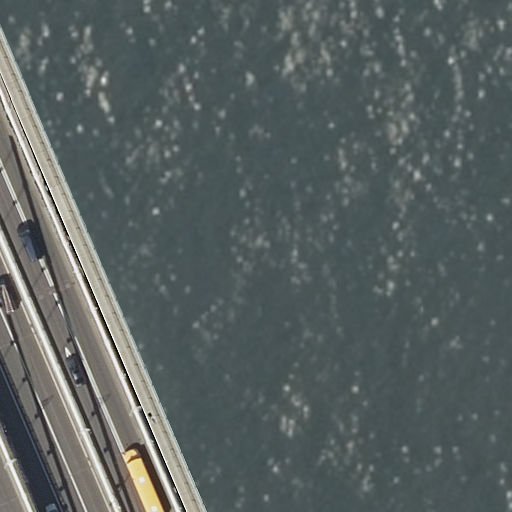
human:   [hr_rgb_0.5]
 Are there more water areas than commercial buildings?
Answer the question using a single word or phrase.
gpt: yes

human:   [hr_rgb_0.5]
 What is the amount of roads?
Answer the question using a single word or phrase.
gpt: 3

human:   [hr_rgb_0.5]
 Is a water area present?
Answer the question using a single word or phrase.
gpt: yes

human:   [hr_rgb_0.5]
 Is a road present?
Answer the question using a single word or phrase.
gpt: yes

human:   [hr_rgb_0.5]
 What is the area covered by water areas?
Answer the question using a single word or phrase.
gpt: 10605m2

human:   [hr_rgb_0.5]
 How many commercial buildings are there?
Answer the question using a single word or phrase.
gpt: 0

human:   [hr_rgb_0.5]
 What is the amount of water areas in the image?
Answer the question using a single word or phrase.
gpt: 1

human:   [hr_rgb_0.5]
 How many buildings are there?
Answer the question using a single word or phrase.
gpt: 0

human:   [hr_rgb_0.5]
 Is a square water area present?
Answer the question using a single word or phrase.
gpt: no

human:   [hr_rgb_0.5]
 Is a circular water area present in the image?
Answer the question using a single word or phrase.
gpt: no

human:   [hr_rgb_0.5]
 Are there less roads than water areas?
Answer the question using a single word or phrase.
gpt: no

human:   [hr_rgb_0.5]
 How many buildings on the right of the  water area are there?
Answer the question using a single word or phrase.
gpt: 0

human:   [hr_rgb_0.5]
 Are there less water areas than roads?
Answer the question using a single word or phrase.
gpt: yes

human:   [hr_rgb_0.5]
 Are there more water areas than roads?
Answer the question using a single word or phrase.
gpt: no

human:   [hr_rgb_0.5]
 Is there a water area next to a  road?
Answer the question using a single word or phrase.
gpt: yes

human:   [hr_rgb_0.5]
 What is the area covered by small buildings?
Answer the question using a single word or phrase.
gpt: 0m2

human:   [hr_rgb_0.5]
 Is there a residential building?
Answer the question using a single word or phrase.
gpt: no

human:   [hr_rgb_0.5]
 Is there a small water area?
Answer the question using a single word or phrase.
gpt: no

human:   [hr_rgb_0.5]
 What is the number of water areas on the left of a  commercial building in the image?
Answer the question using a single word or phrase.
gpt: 0

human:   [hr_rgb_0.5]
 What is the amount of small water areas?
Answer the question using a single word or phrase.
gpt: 0

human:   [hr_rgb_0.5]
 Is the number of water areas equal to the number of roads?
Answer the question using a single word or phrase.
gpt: no

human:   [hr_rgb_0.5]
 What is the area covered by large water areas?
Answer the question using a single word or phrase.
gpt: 10605m2

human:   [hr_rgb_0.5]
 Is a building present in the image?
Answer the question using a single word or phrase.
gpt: no

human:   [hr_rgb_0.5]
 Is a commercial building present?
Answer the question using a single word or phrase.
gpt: no

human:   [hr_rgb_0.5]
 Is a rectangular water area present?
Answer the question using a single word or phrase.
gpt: yes

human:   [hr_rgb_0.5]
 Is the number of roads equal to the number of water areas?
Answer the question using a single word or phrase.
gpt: no

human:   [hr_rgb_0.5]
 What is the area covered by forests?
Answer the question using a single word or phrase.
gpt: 0m2

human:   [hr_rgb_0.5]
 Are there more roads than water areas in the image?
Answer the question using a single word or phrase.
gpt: yes

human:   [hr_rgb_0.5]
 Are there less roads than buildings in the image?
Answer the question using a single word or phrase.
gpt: no

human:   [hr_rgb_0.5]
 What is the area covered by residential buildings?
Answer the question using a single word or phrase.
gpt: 0m2

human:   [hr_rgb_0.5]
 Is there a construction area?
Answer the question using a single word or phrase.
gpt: no

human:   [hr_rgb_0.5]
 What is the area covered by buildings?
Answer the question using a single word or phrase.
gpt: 0m2

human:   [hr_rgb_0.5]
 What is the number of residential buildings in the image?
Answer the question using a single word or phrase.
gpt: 0

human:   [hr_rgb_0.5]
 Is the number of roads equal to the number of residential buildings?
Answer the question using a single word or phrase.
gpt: no

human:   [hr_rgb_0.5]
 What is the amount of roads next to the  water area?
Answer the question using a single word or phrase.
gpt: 3

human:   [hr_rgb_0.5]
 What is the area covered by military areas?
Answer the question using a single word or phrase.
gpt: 0m2

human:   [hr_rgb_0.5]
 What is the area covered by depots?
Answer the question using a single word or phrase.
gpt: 0m2

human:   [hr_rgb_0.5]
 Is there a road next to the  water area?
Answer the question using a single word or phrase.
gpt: yes

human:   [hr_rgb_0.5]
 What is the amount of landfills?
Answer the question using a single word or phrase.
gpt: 0

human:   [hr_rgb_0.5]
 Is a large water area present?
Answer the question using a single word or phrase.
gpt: yes

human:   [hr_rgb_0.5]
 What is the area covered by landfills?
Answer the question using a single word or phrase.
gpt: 0m2

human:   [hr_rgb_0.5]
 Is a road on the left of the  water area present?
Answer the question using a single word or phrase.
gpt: yes

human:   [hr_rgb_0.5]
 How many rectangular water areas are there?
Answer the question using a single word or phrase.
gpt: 1

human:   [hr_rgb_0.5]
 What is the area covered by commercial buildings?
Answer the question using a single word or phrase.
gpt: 0m2

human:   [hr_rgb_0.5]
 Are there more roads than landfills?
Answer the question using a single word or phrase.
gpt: yes

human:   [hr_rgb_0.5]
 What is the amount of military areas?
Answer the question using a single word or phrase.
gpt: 0

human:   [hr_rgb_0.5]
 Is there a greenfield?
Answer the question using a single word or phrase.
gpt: no

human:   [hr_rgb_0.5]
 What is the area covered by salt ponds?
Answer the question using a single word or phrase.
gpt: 0m2

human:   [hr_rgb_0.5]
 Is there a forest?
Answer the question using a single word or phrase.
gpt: no

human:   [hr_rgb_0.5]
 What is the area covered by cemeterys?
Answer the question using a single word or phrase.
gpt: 0m2

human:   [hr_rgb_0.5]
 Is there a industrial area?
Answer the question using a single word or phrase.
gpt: no

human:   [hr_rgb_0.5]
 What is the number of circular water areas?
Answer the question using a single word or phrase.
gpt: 0

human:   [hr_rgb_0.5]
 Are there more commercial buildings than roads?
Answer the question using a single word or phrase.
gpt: no

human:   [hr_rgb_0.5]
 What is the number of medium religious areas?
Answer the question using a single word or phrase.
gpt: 0

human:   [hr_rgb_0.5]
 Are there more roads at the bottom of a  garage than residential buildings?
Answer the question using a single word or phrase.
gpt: no

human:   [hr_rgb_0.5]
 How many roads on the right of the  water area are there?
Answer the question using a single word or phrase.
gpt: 0

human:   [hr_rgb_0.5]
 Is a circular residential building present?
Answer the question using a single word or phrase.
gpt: no

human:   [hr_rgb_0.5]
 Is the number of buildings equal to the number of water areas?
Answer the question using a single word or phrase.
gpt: no

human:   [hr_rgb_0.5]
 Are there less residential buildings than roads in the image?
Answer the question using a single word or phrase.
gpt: yes

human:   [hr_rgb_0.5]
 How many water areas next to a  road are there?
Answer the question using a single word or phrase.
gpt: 1

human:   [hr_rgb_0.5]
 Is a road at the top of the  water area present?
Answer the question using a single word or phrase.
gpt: no

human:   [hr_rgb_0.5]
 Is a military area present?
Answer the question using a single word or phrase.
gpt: no

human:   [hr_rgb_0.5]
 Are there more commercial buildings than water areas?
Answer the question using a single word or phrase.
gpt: no

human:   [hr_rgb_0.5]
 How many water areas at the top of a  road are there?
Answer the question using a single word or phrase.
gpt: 0